Question: If I want to move my imageview's position to where a portion of the right side of the image will be extending past the visible screen the image tends to shrink and all of the image tends to stay within the edge of the screen, the same can be said if I lower the image to extend past the bottom of the screen, the image shrinks and never extends past the lower edge of the screen,
yet if I move the image's position up or the the left the image size is not shrunken and the image extends past the screen like I want it to, I'm curious if anyone has any advice to how I can fix this problem thankyou
'''
mainLayout = (ViewGroup)findViewById(R.id.id_layout);
deviceScreenSize = new Point();
thisContext = this;
mainDisplay = getWindowManager().getDefaultDisplay();
mainDisplay.getSize(deviceScreenSize);
offsetX = (deviceScreenSize.x / 320.0f);
offsetY = (deviceScreenSize.y / 568.0f);
mainIMG = new ImageView(this);
mainIMG.setImageDrawable(getResources().getDrawable(R.drawable.myimg));
SetPos(0, 0, 320, 568);
mainIMG.setLayoutParams(layoutPositioner);
mainLayout.addView(mainIMG);
setRequestedOrientation(ActivityInfo.SCREEN_ORIENTATION_PORTRAIT);
}
public void SetPos(float x, float y, float width, float height) {
layoutPositioner = new RelativeLayout.LayoutParams(RelativeLayout.LayoutParams.MATCH_PARENT, RelativeLayout.LayoutParams.MATCH_PARENT);
layoutPositioner.topMargin = (int)(y * offsetY);
layoutPositioner.leftMargin = (int)(x * offsetX);
layoutPositioner.width = (int)(width * offsetX);
layoutPositioner.height = (int)(height * offsetY);
}
public void SetPosWithoutOffset(float x, float y, float width, float height) {
layoutPositioner = new RelativeLayout.LayoutParams(RelativeLayout.LayoutParams.MATCH_PARENT, RelativeLayout.LayoutParams.MATCH_PARENT);
layoutPositioner.topMargin = (int)(y);
layoutPositioner.leftMargin = (int)(x);
layoutPositioner.width = (int)(width);
layoutPositioner.height = (int)(height);
}
'''
Here's a visual example of the problem

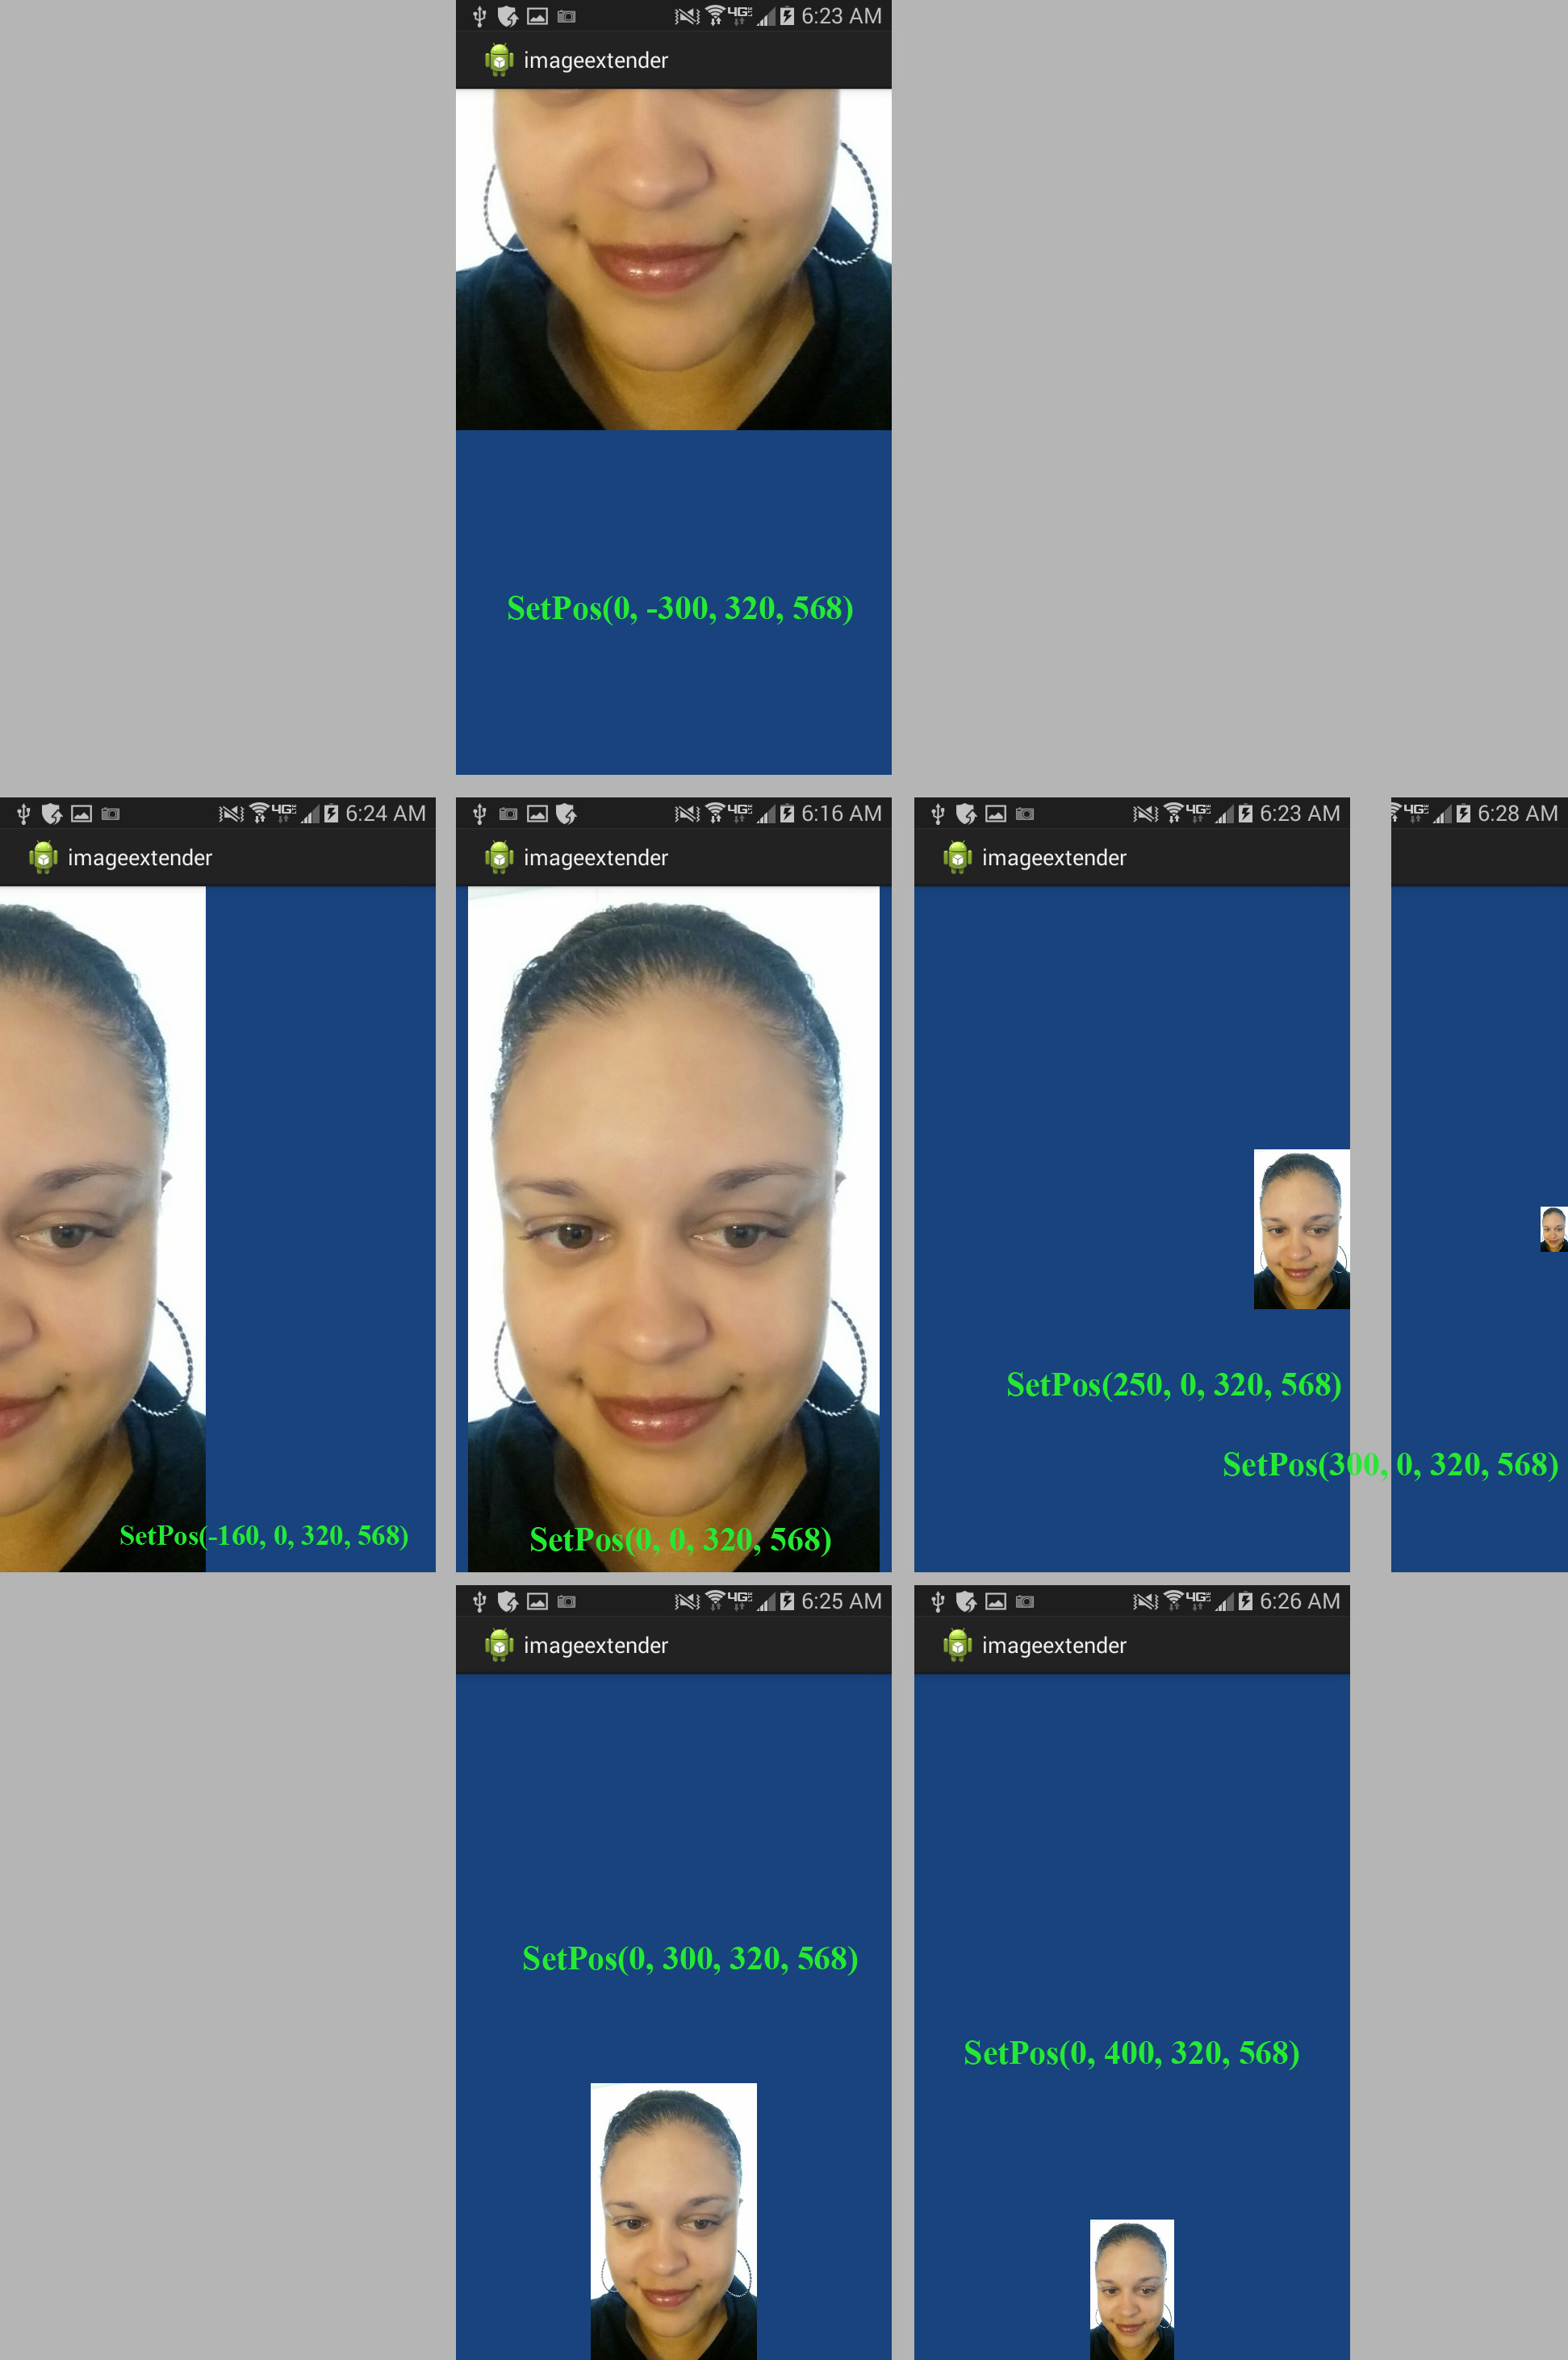
Answer: That happens because you handle only and margins when positioning in the method 'SetPos()':
'''
layoutPositioner.topMargin = (int)(y * offsetY);
layoutPositioner.leftMargin = (int)(x * offsetX);
'''
So, to solve such issue you have to handle all the directions the following way:
'''
// first get screen width and height
DisplayMetrics metrices = new DisplayMetrics();
this.getWindowManager().getDefaultDisplay().getMetrics(metrices);
int windowWidth = metrices.widthPixels;
int windowHeight = metrices.heightPixels;
//then set your margins
int x_cord = (int)(x * offsetX);
int y_cord = (int)(y * offsetY);
layoutPositioner.topMargin = y_cord;
layoutPositioner.leftMargin = x_cord;
layoutPositioner.bottomMargin = windowHeight - (y_cord - your_image.getHeight());
layoutPositioner.rightMargin= windowWidth - (x_cord - your_image.getWidth());
'''